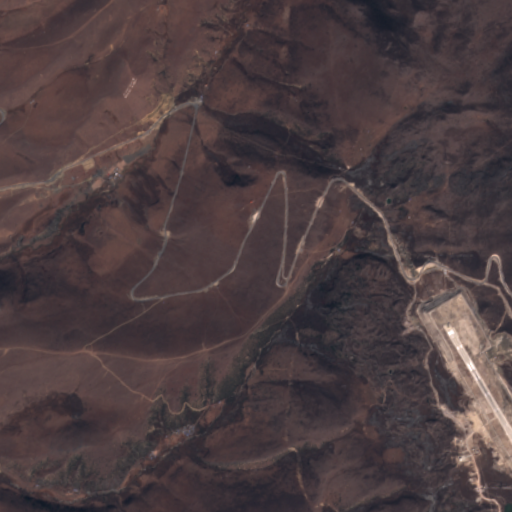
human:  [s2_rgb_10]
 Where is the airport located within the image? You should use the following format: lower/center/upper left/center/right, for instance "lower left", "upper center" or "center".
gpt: The airport is located in the lower right of the image.
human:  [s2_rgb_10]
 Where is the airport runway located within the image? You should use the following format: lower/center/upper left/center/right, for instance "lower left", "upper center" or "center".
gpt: The airport runway is located in the lower right of the image.
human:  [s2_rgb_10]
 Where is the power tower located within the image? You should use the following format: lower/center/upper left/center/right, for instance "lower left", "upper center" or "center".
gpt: The power tower is located in the center right of the image.
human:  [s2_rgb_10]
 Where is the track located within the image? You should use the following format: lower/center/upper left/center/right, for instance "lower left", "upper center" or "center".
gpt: There is no track in the image.